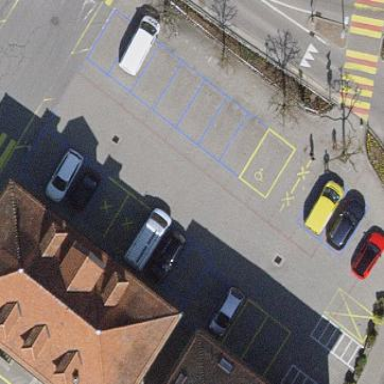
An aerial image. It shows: Parking area with surface.